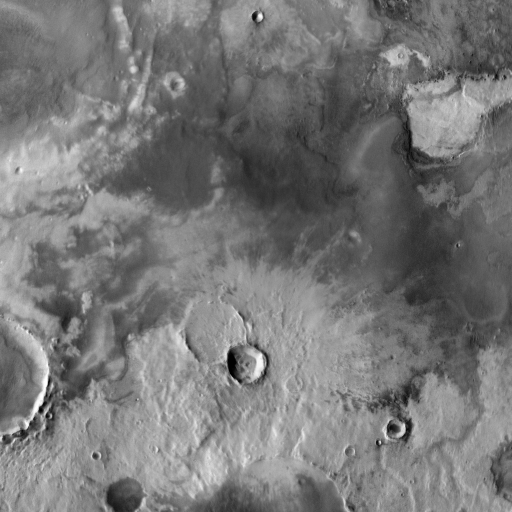
Crater classes present: Background, Other, Layered, Buried